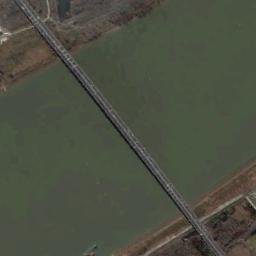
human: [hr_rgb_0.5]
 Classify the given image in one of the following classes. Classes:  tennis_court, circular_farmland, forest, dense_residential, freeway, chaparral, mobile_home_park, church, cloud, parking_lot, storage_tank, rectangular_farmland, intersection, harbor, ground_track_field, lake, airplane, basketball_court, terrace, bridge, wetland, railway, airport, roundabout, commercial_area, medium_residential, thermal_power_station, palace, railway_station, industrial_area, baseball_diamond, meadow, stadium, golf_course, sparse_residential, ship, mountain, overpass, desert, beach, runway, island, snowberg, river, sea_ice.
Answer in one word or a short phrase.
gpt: bridge